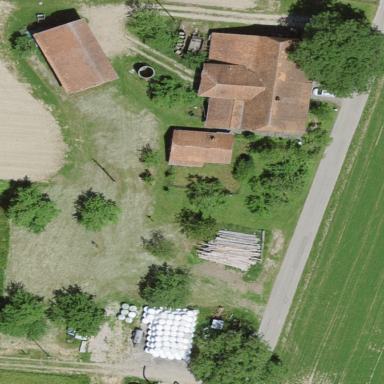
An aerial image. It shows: Farmyard area.